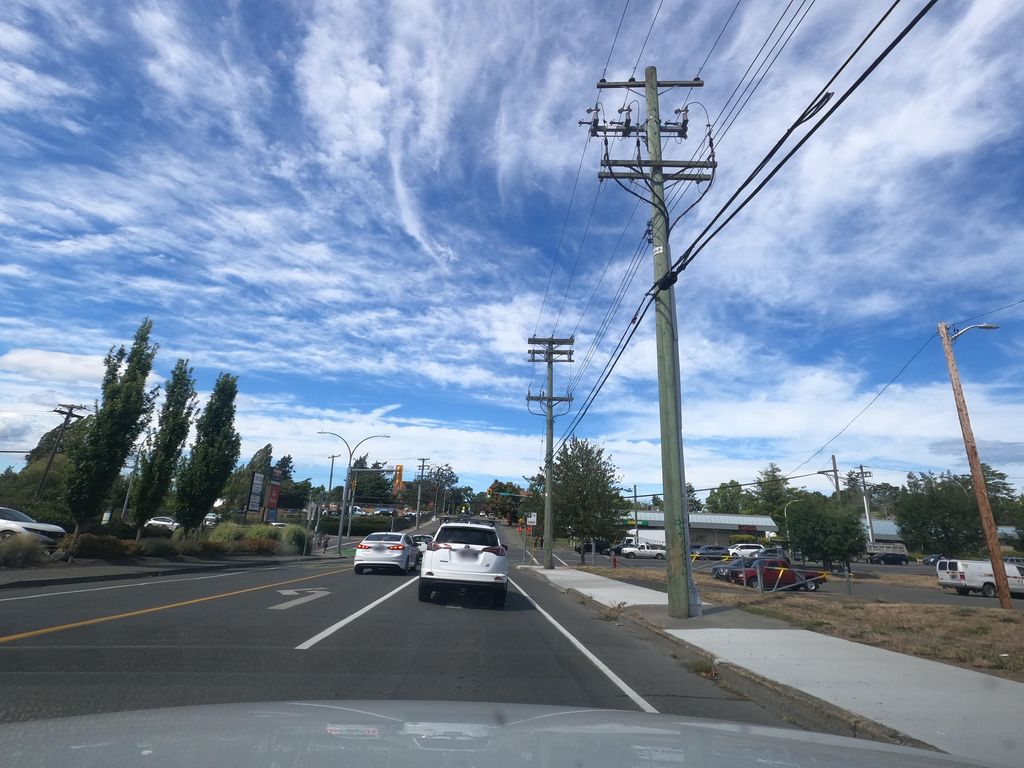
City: victoria